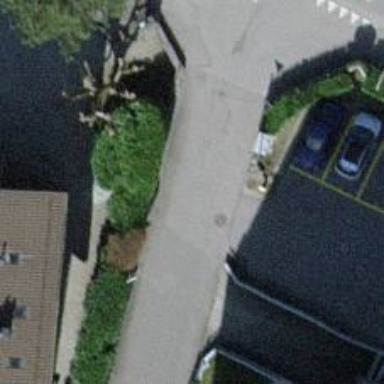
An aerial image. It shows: Living street.